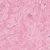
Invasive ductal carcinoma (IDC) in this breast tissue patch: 0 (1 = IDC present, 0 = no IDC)